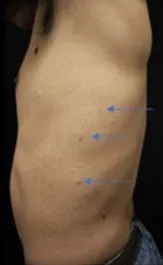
(B) Macroscopic view of the left side of the chest showing small, dark-blue venous nodules (Blue arrow).
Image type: medical_photograph (skin_photograph)